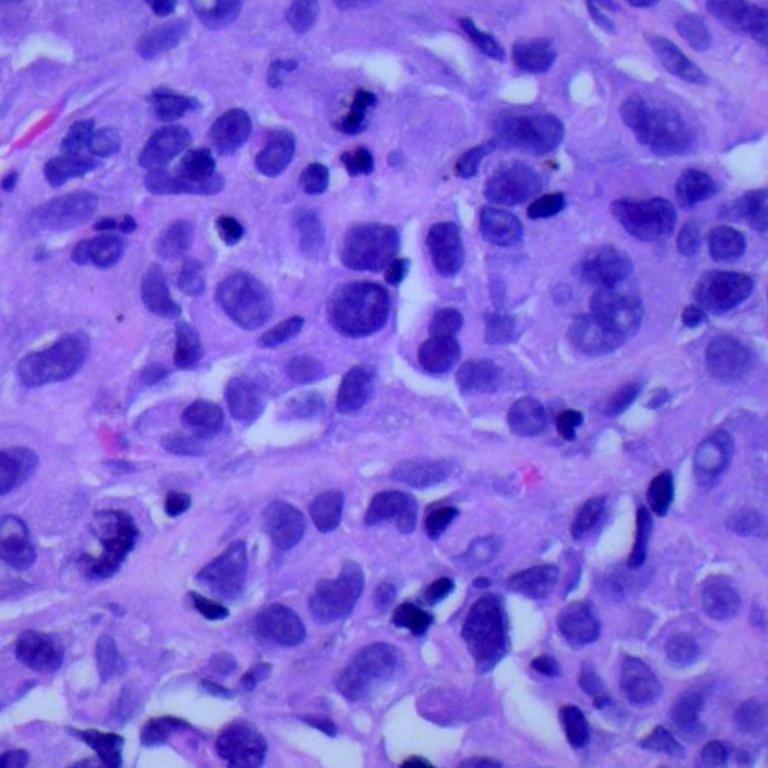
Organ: lung
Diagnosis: adenocarcinomas